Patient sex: F
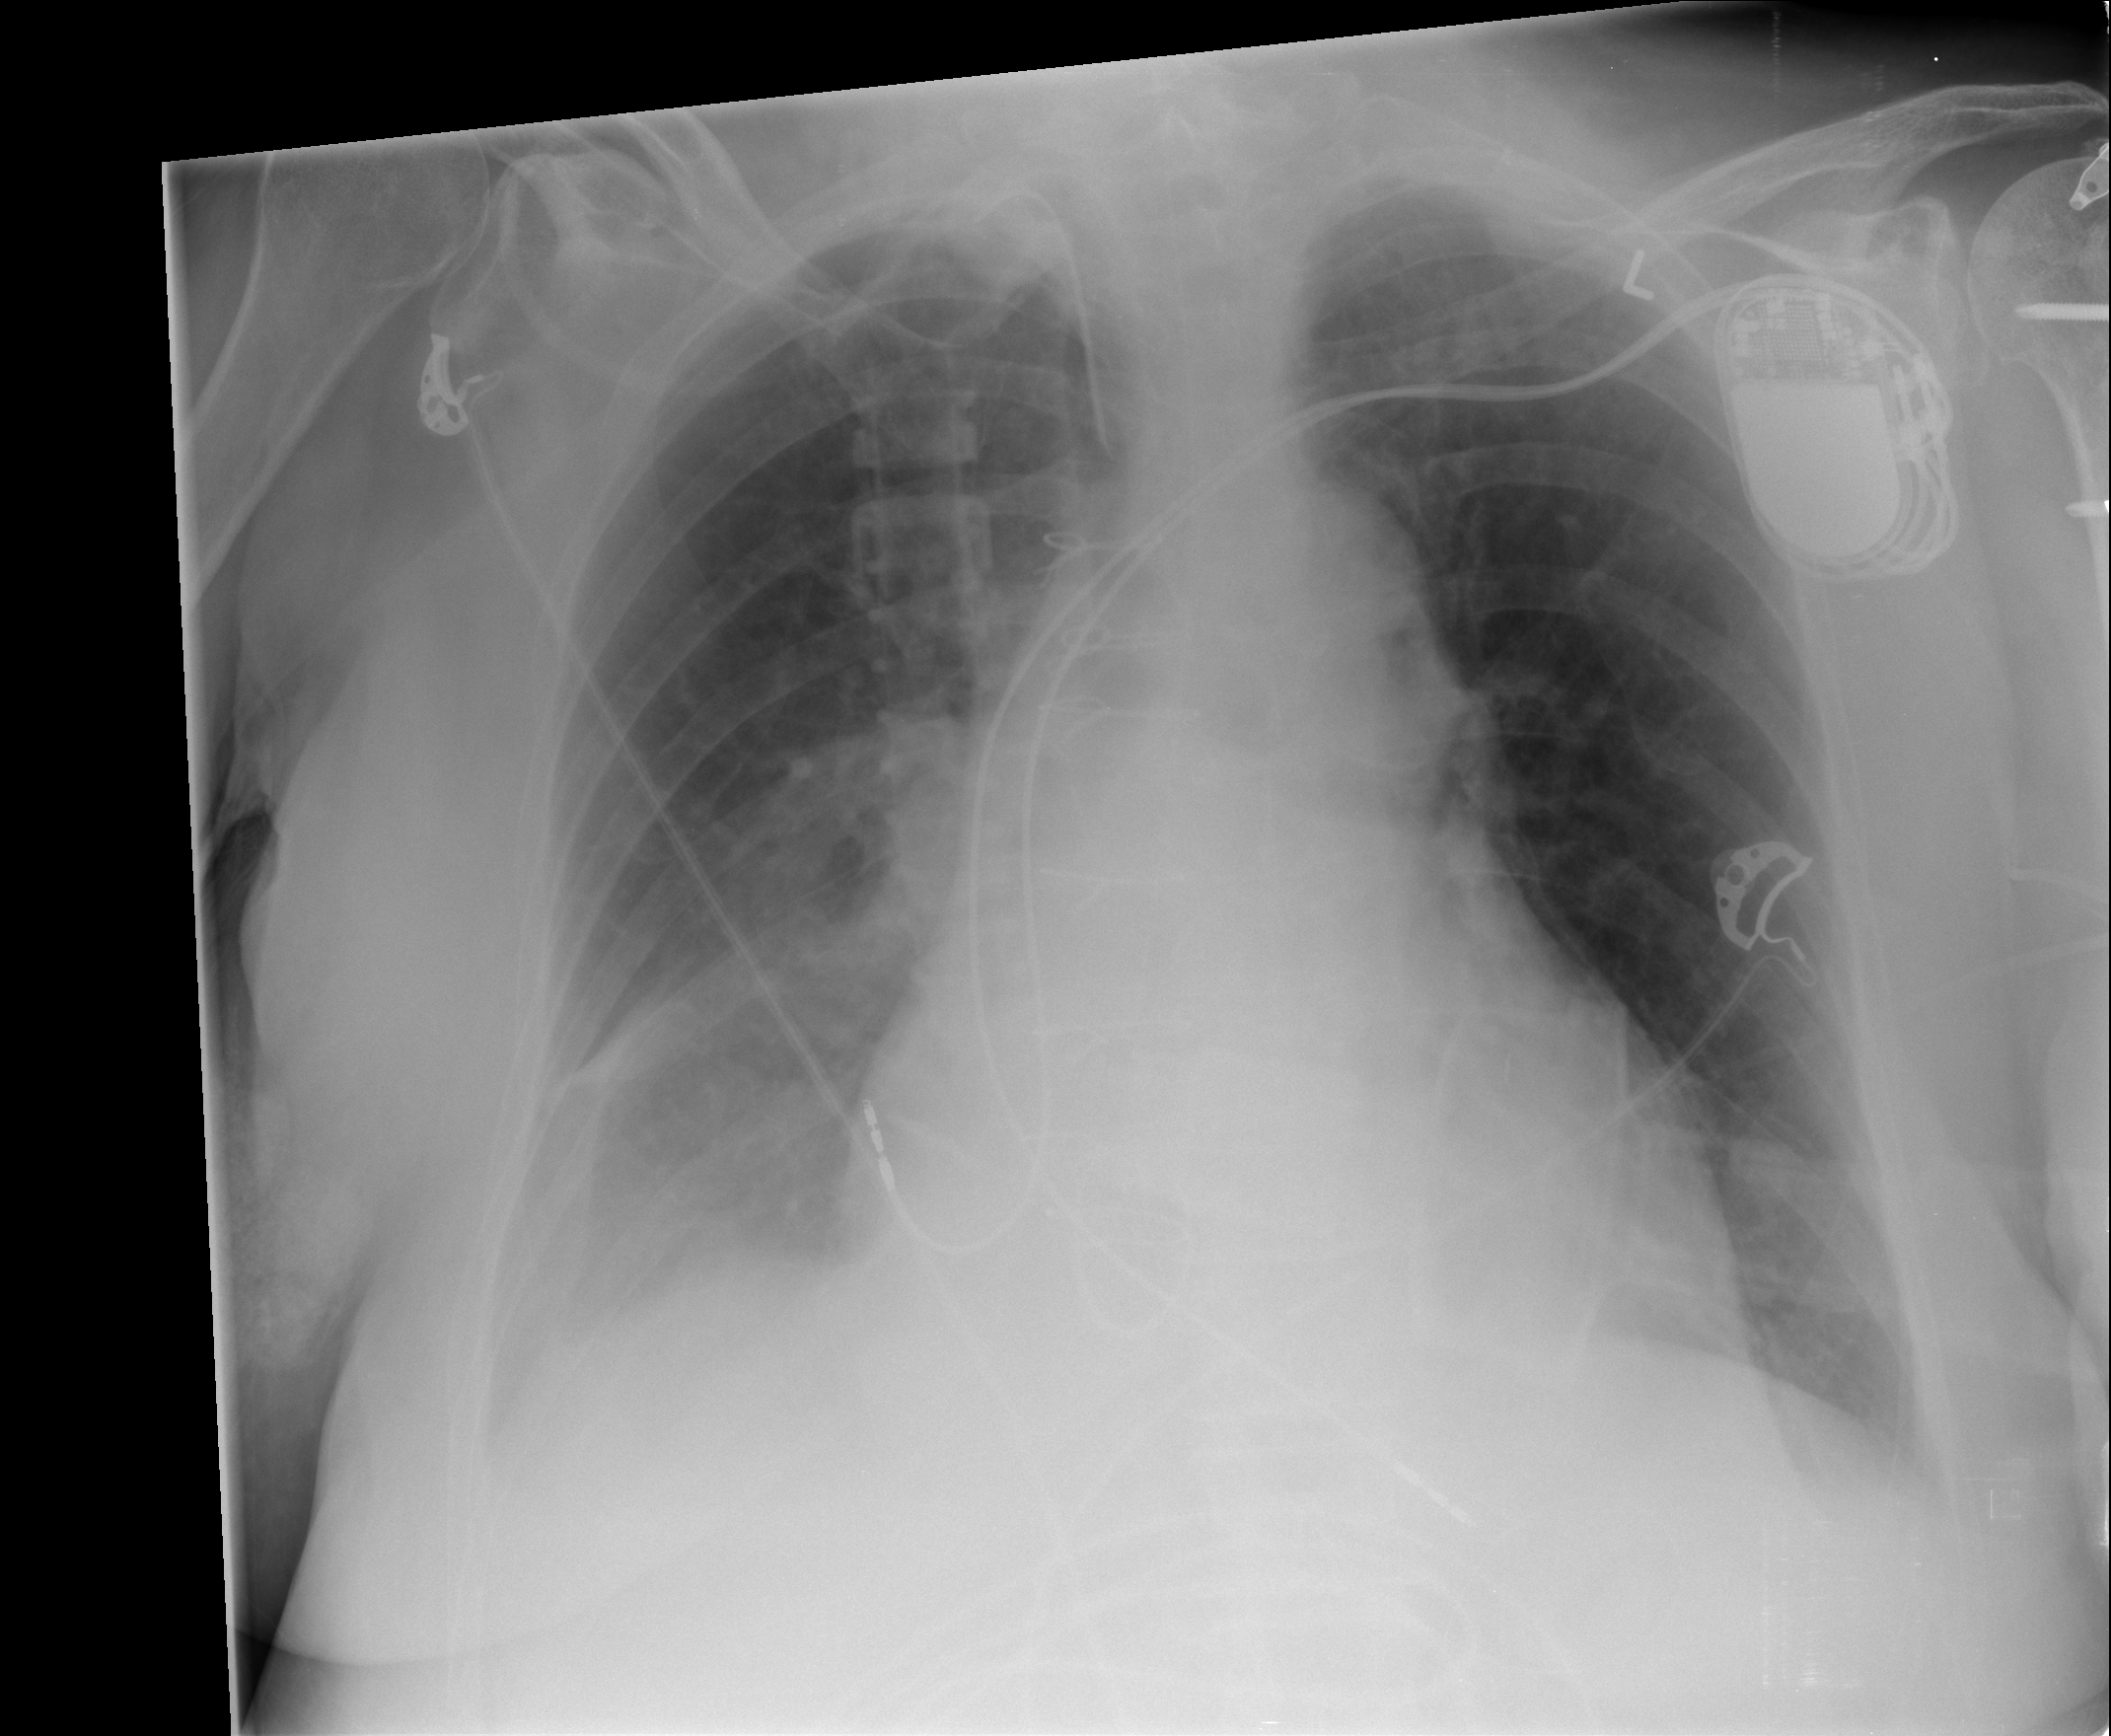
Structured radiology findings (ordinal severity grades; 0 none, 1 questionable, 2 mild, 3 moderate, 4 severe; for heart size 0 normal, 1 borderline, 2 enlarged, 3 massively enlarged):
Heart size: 2
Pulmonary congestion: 0
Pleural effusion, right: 2
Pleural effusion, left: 2
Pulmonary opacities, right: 1
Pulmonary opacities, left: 1
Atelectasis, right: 2
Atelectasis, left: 2